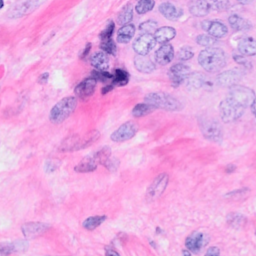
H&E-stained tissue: Breast